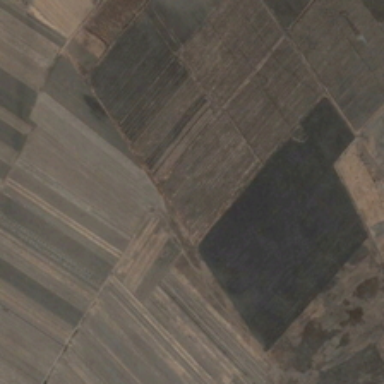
The little farm consists of grass and crops .